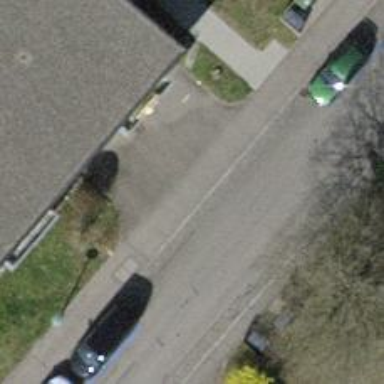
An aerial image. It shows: Sidewalk.